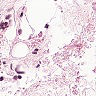
Metastatic tissue present: no